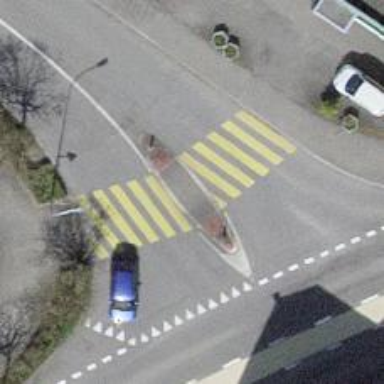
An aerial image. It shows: Zebra crossing with road island.